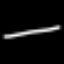
Label: line